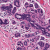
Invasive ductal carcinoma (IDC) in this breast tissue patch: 0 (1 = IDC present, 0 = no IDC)